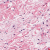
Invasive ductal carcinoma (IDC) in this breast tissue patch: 0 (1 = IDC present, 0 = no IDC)